Interaction volume radius: 10 \u00c5
Interaction volume height: 10 \u00c5
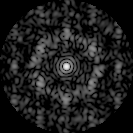
Disorder parameter: 0.6853